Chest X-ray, AP view. Patient: 74 years old, sex F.
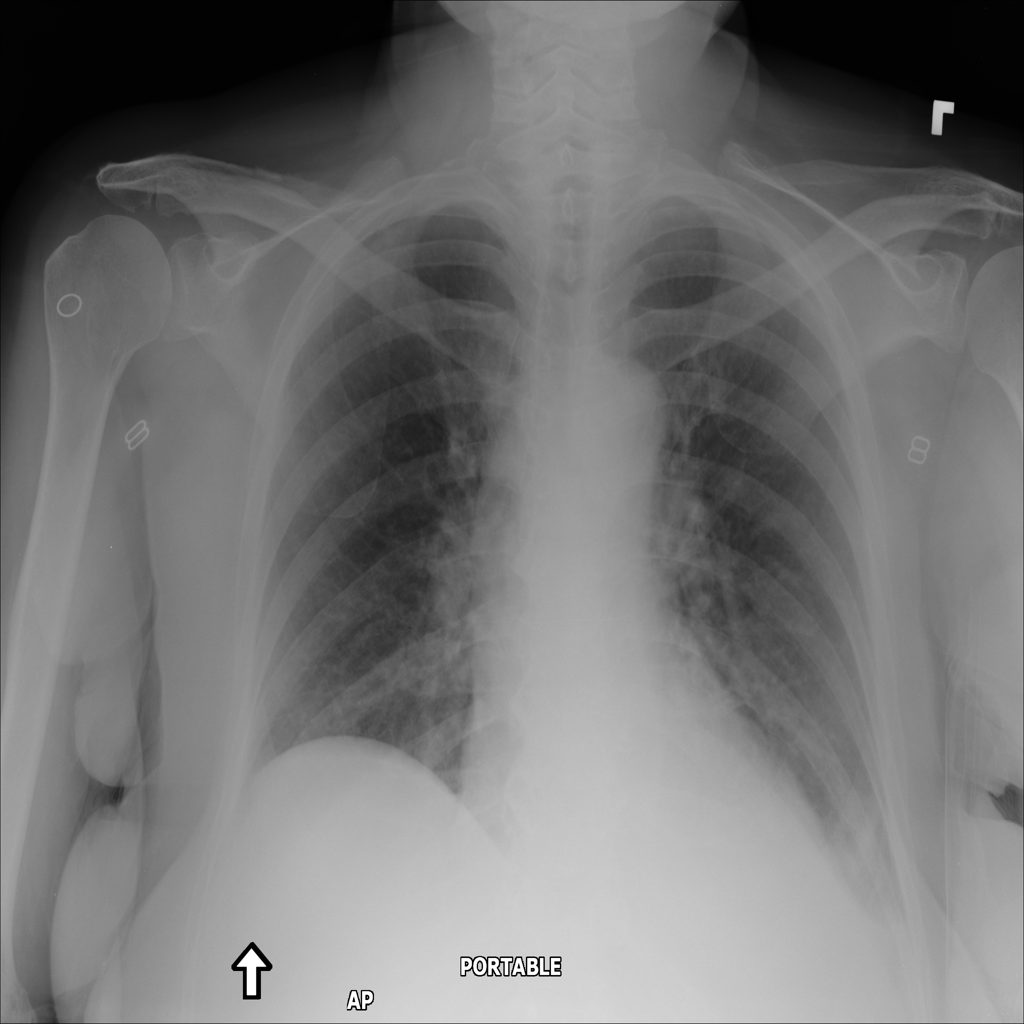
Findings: Consolidation, Effusion